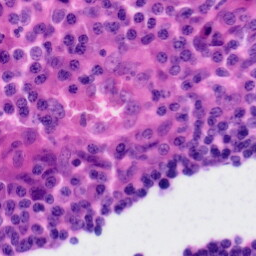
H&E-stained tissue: Tonsil